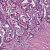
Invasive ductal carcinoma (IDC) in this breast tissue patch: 1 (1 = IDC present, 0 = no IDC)